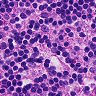
Metastatic tissue present: no